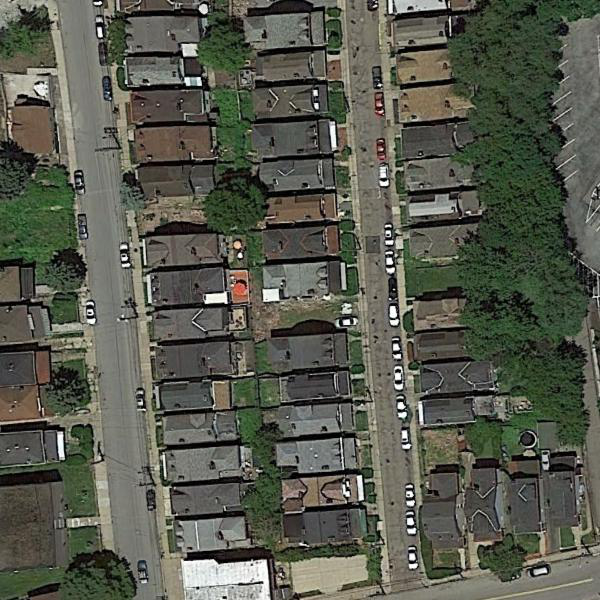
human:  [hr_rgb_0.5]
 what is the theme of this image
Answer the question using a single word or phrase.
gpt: dense residential